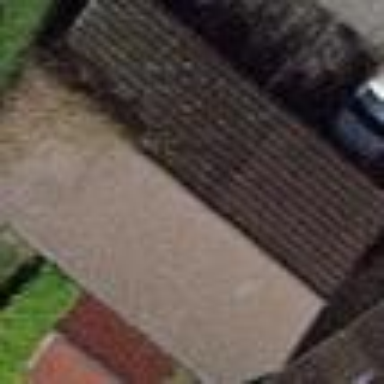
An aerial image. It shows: Garage.